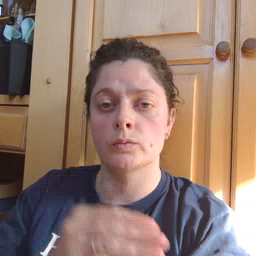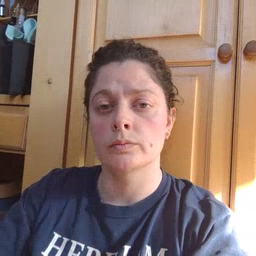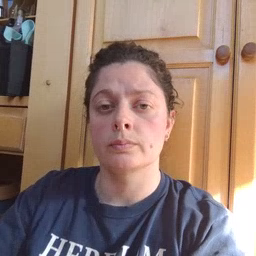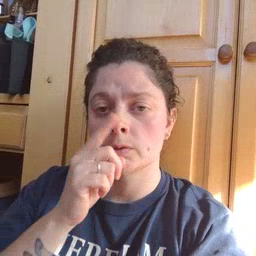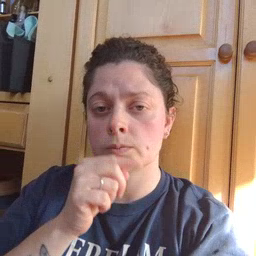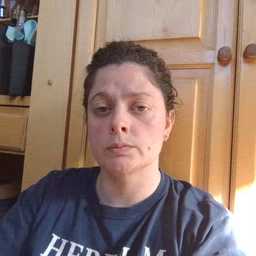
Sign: mouse